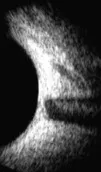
Scan ultrasonography of the left eye (LE). Revealed no characteristic changes.
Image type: ophthalmic_imaging (b_scan)